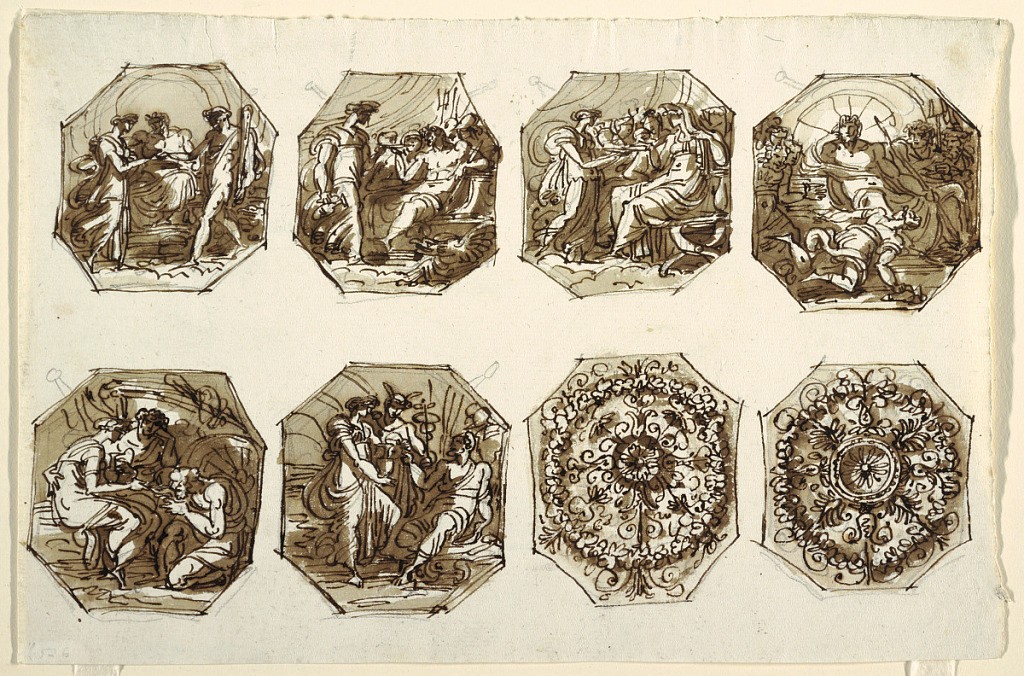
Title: Six Octagonal Compostions, Hercules and Hebe, Two Foliated Ornaments, Sala di Ercole e Ebe, Palazzo Gessi
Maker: Felice Giani, Italian, 1758–1823
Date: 1813
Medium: Pen and brown ink, brush and brown wash over black chalk on laid paper
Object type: Drawing
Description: Six octagons showing Hercules and Hebe: 1) Wedding of Hebe and Hercules; their right hands joined as they stand before Jupiter. 2) Hebe offers nectar to Jupiter and approaches seated gods. 3) Hebe offers nectar to Juno, seated at right, in front of goddesses. 4) Hebe shown falling, holding pitcher and cup. Gods seated in rear with Jupiter in center. On the bottom: 5) Hebe rejuvenates charioteer of Hercules. Hebe seated at left, holds bowl from which kneeling man drinks. Hercules with chariot.  6) Hebe offers nectar to Hercules. Mercurius leads her to Hercules. Two foliated ornaments of different designs, each consisting of center rosette and outer wreath connected by radially disposed plant motifs.